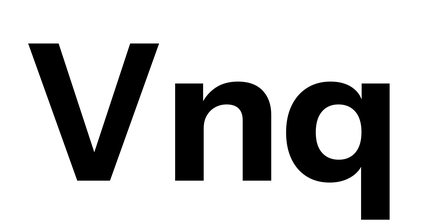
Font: InstrumentSans_Bold